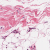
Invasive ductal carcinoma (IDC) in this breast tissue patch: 0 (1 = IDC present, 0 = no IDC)